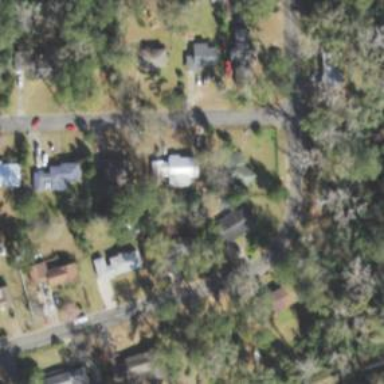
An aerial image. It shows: This residential area consists of single-family homes.